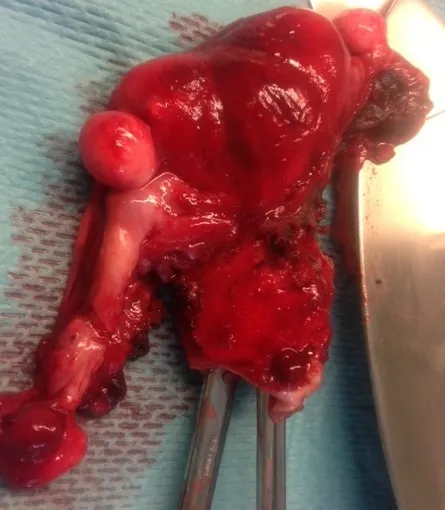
Normal external configuration of the septate uterus.
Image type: medical_photograph (other_medical_photograph)